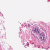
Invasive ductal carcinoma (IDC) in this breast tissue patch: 0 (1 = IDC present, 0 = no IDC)